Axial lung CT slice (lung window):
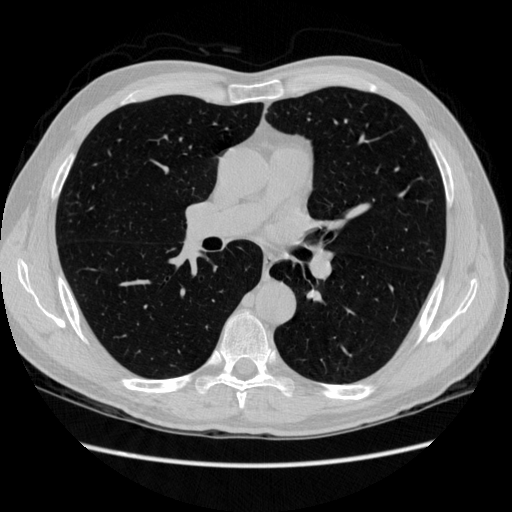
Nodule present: no